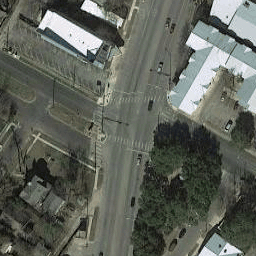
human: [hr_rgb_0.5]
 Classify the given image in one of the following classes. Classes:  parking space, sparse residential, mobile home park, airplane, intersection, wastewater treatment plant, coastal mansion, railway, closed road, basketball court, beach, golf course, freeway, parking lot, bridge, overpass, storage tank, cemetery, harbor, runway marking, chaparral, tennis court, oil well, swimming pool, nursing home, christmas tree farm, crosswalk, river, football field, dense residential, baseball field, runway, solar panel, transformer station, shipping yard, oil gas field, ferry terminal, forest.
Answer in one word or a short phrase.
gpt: intersection